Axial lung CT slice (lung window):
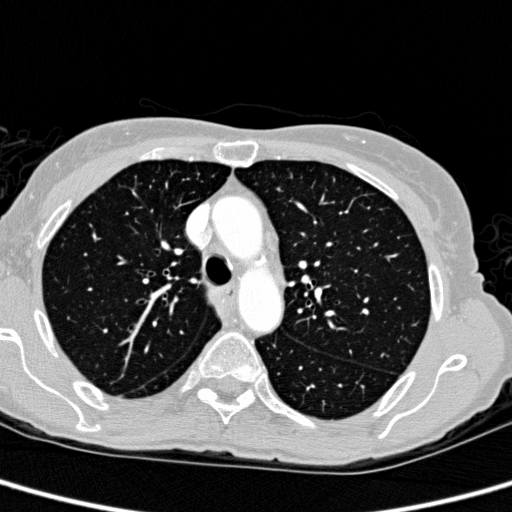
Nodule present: no